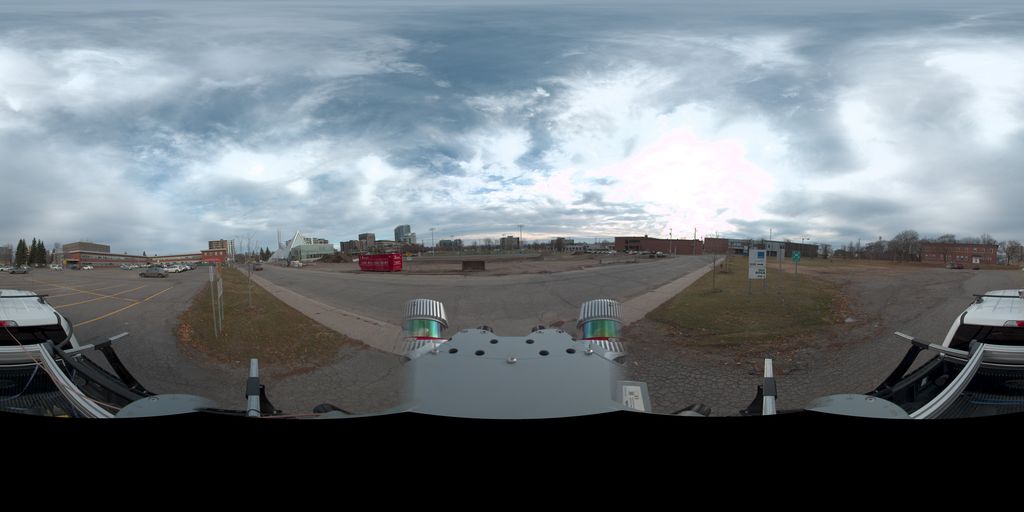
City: quebec_city